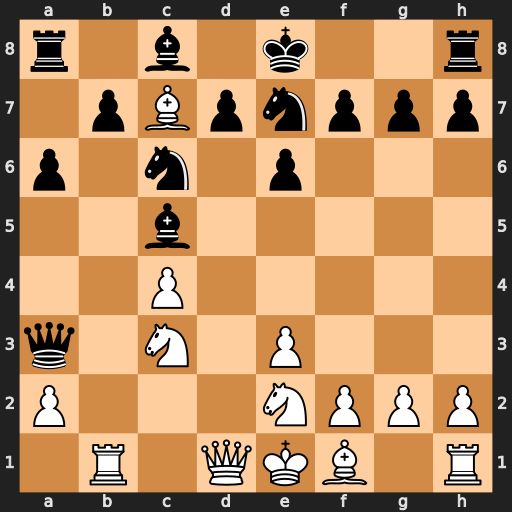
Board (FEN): r1b1k2r/1pBpnppp/p1n1p3/2b5/2P5/q1N1P3/P3NPPP/1R1QKB1R
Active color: w
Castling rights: Kkq
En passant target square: -
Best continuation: Rb3